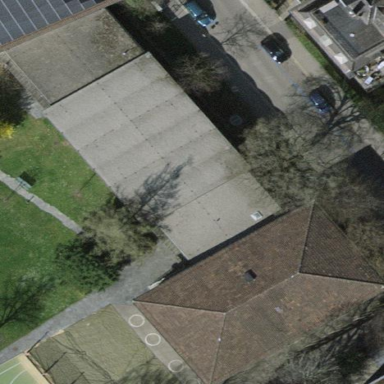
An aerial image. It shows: School building.